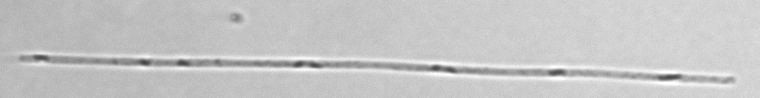
Label: Leptocylindrus